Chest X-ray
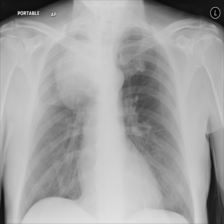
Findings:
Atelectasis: negative
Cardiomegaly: negative
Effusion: negative
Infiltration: negative
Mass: negative
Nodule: negative
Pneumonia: negative
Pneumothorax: positive
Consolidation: negative
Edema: negative
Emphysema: negative
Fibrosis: negative
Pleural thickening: negative
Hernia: negative